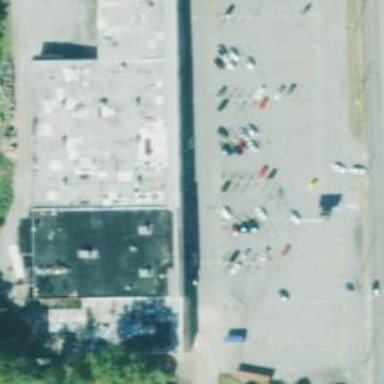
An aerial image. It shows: Supermarket.